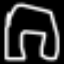
Label: pants